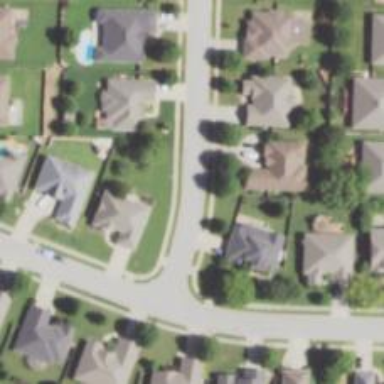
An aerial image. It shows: Smooth asphalt road in residential area.